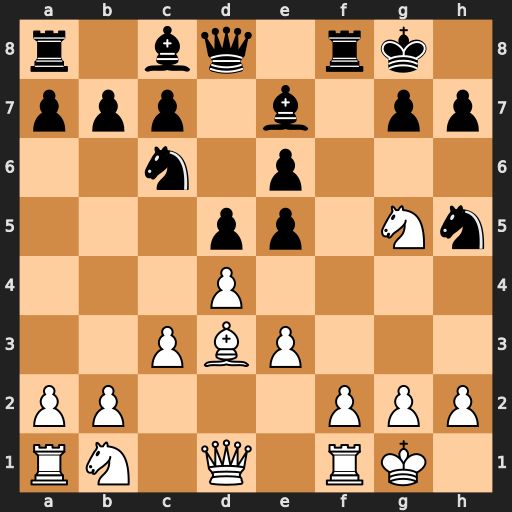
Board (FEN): r1bq1rk1/ppp1b1pp/2n1p3/3pp1Nn/3P4/2PBP3/PP3PPP/RN1Q1RK1
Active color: w
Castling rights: -
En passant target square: -
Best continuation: Bxh7+ Kh8 Nf7+ Rxf7 Qxh5